Question: please see my attached below:
my actual data will be store in table 1, can I create a view that display data like table 2?

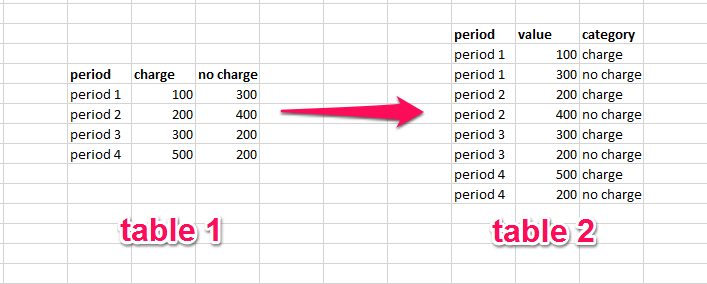
Answer: Yes it is possible and it is called a <URL>
For your case:
'''
SELECT period, value, category
FROM
(SELECT VendorID, charcge,nocharge
FROM Table) p
UNPIVOT
(value FOR category IN
(charge,nocharge)
)AS unpvt;
'''